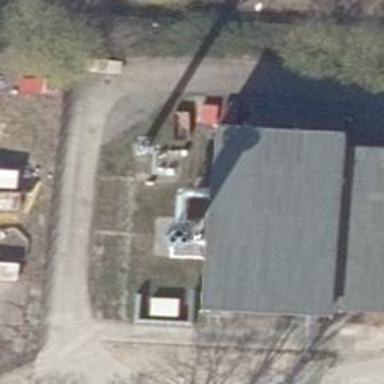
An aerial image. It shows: Man-made mast used for communication purposes.